Question: I love <URL>
But i want to implement a feature i am missing from the demo.
And that is the need to see the .
When i have a mouse-over on the graph - i would like to show the value for the row the mouse cursor is on (see picture beside the vertical line)

How could this be done?
Do i have a chance with CSS or do i need to dig into <URL> ?
: i have found the <URL> ... but still now clue how this is done :(
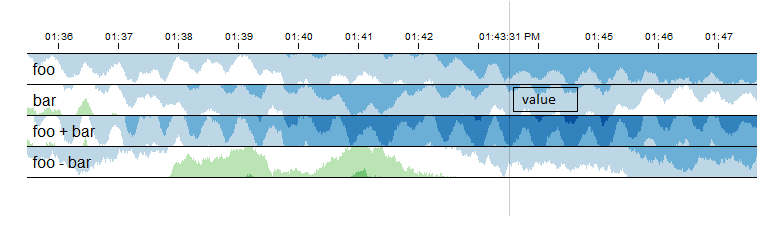
Answer: I could achieve that easily by playing with the CSS. First, hide all values:
'''
.horizon .value {display: none;}
'''
Then show values on hover:
'''
.horizon:hover .value {display: inherit;}
'''